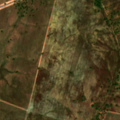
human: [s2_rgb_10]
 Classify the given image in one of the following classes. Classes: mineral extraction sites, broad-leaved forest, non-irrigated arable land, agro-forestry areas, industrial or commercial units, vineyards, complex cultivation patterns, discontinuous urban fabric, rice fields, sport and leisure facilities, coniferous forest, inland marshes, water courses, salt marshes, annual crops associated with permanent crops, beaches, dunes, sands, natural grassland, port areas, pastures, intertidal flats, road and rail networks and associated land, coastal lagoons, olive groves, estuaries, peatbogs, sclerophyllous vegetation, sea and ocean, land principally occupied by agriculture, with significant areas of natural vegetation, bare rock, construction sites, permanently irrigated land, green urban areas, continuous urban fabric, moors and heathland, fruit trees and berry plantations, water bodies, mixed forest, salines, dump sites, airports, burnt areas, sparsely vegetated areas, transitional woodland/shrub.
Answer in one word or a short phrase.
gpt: continuous urban fabric